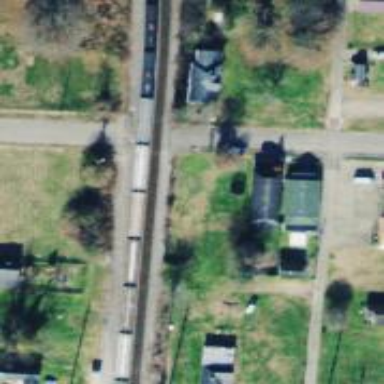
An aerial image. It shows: Railway level crossing.